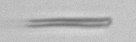
Label: fiber